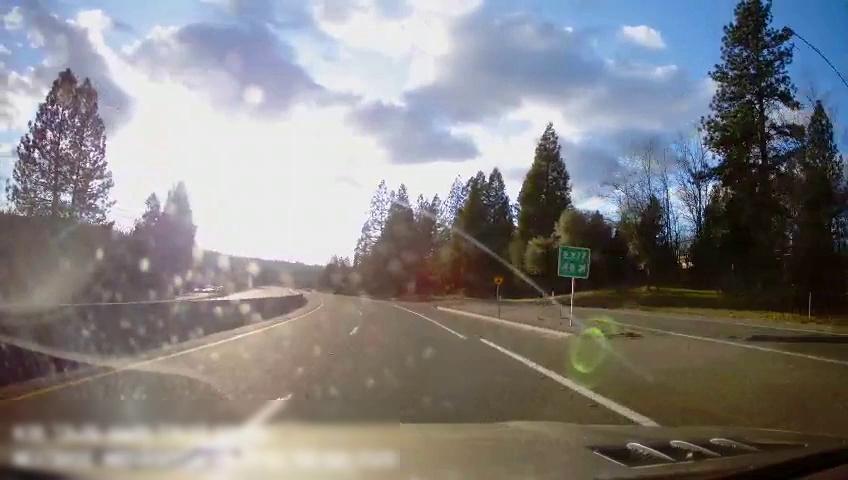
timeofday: Day
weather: Sunny
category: Drivable Space
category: Drivable Space
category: Lanes | Alternate Lane
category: Lanes | Current Lane
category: Lanes | Alternate Lane
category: Lanes | Current Lane
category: Lanes | Alternate Lane
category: Traffic | Signs